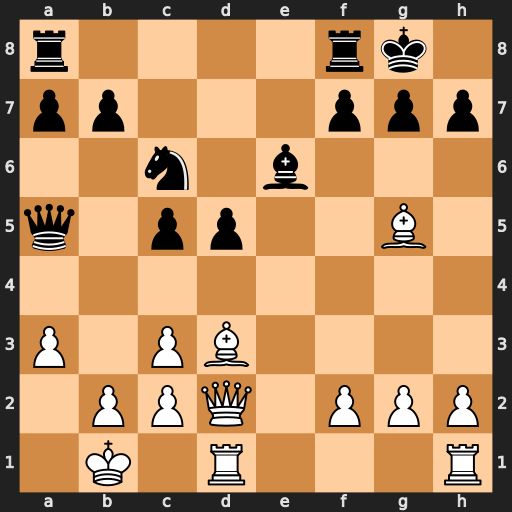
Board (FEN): r4rk1/pp3ppp/2n1b3/q1pp2B1/8/P1PB4/1PPQ1PPP/1K1R3R
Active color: w
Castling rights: -
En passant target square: -
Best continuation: Bf6 Ne5 Bxe5